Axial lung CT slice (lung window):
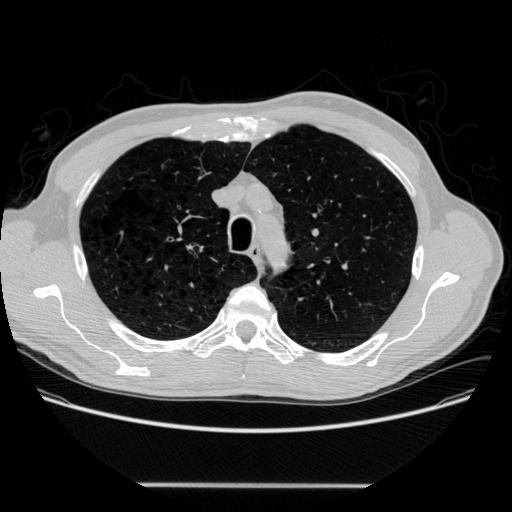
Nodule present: no